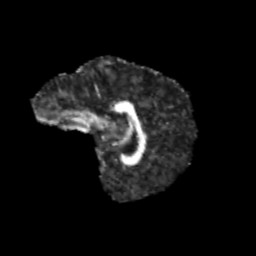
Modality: FA
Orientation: sagittal
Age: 12
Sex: female
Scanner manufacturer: siemens
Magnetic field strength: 3 T
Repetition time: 3.8 s
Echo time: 0.07 s